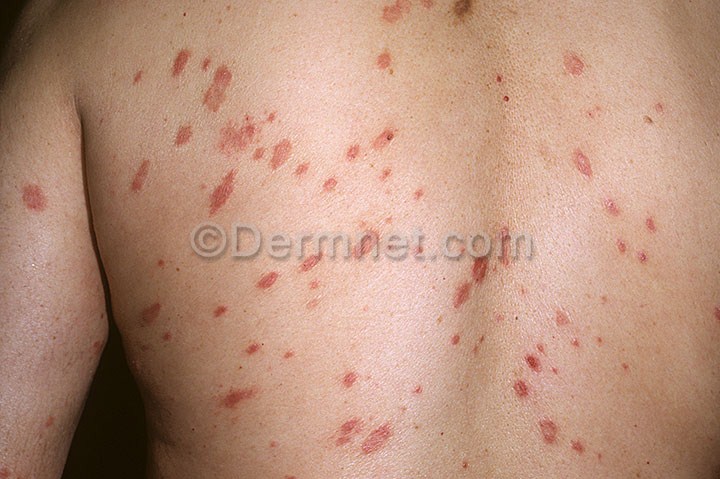
Disease: Psoriasis pictures Lichen Planus and related diseases